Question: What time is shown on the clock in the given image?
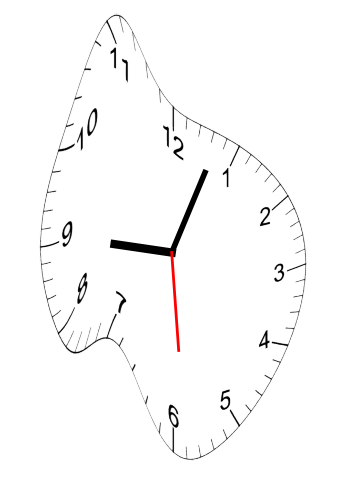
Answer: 09:03:29